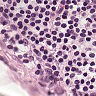
Metastatic tissue present: no